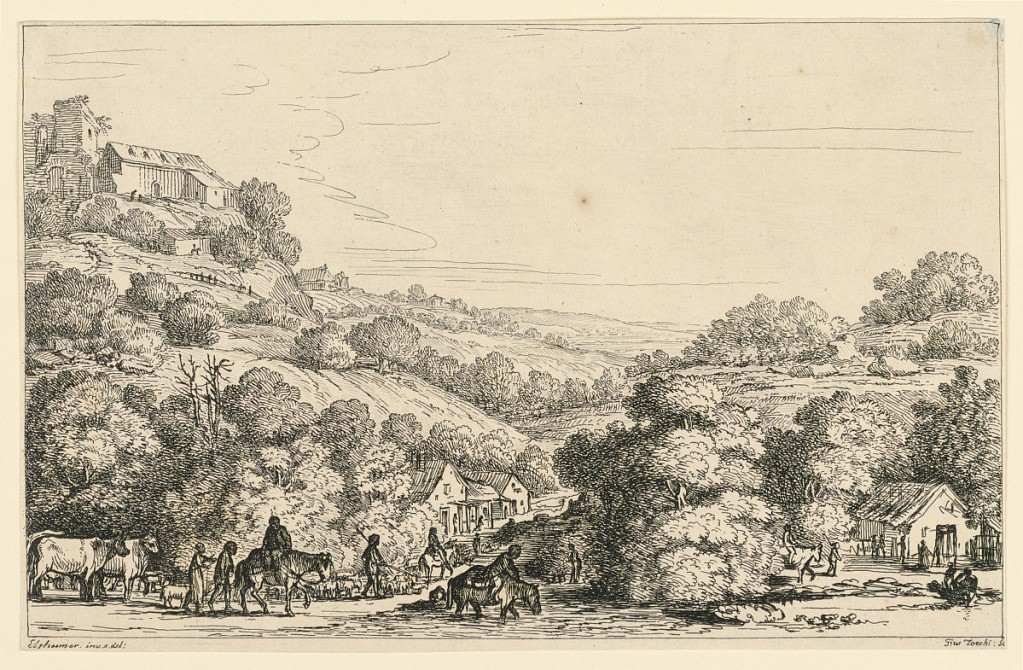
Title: Landscape
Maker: Giuseppe Zocchi, Italian, 1711 or 1717 - 1767
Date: ca. 1750–1760
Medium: Etching on paper
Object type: Print
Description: A hilly wooded landscape. Figures with farm animals in the foreground, one on horseback crossing a stream.